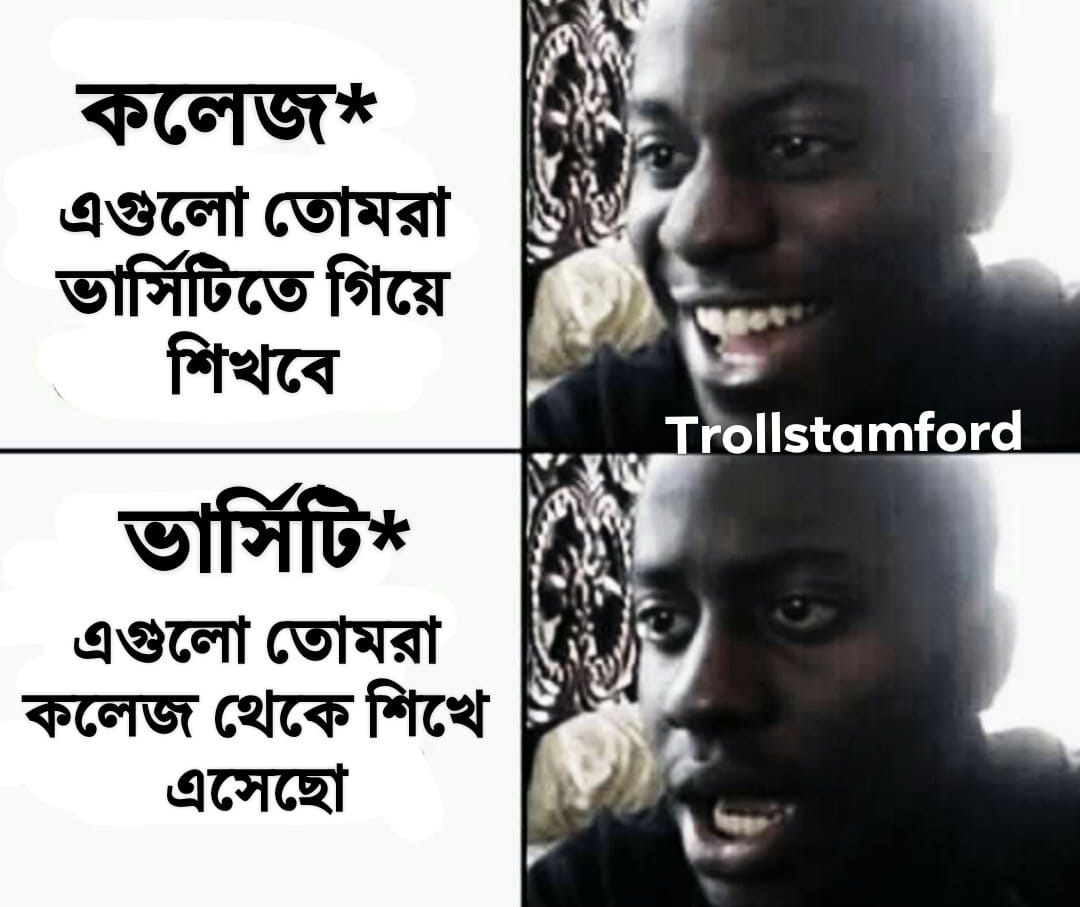
Caption: কলেজ *   এগুলো তোমরা ভার্সিটিয়ে গিয়ে শিখবে     ভার্সিটি * এগুলো তোমরা কলেজ থেকে শিখে এসেছো
Label: non-hate